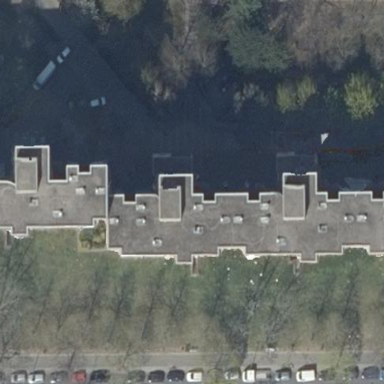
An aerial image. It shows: Building with apartments and flat roof.